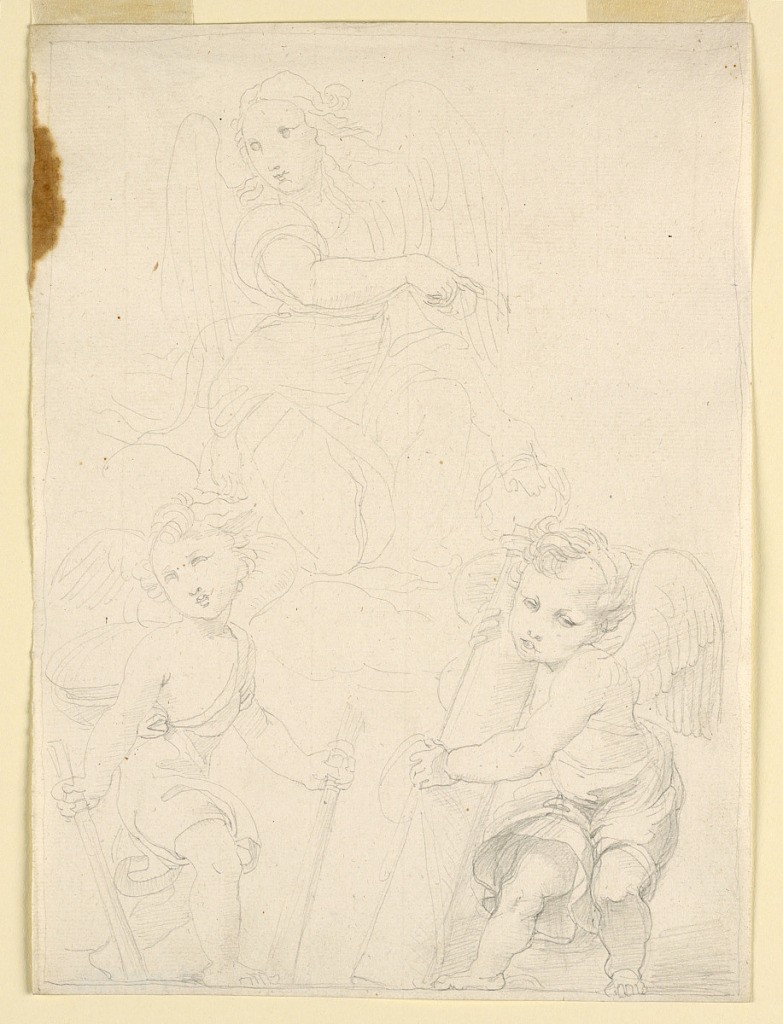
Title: Three Angels with Instruments of the Passion
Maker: Fortunato Duranti, Italian, 1787 - 1863
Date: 1820–1850
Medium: Graphite, impressed lines on paper
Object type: Drawing
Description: Above, an angel, kneeling with his right knee upon clouds, points at something with his right hand, his arm crossing his breast and holding in his lowered left hand the Crown of Thorns. Below, at left, an angel with the scourges, carrying them like walking sticks in either hand; on his back the wash basin. At right stands a similar one with the column of the flagellation. Framing line.